Interaction volume radius: 5 \u00c5
Interaction volume height: 10 \u00c5
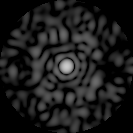
Disorder parameter: 0.8655